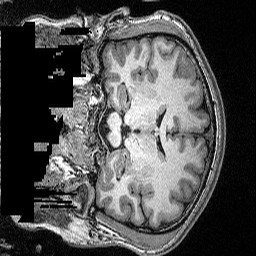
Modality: T1w
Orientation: coronal
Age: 25
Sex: male
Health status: ill
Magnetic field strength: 3 T
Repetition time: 2.53 s
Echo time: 0.00331 s